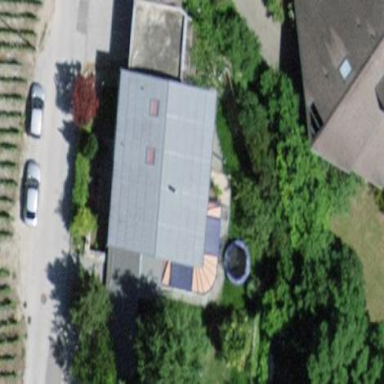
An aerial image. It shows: Detached building.